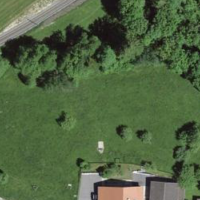
EUNIS habitat code: 52
Species observed at this site:
Primula veris
Lamium galeobdolon